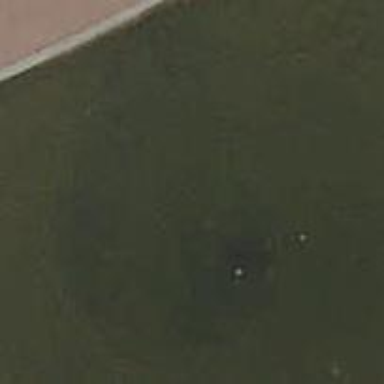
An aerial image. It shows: Fountain.